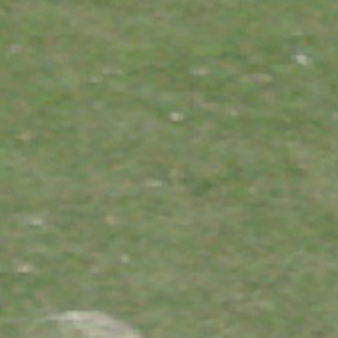
Label: other